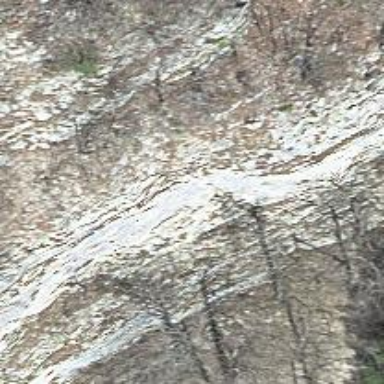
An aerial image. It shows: Natural cliff.